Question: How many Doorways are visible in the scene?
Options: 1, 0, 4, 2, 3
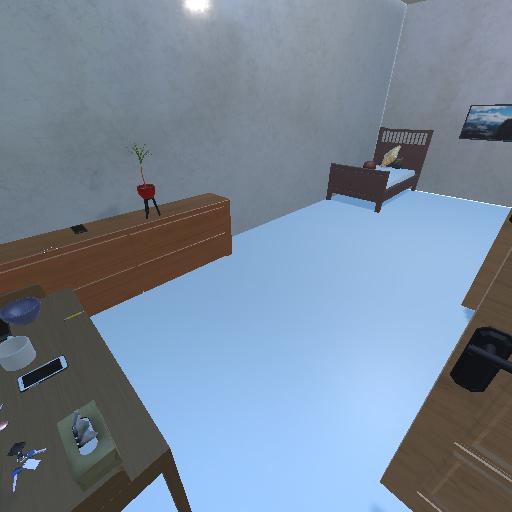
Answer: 1